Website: lowes
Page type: account-selection
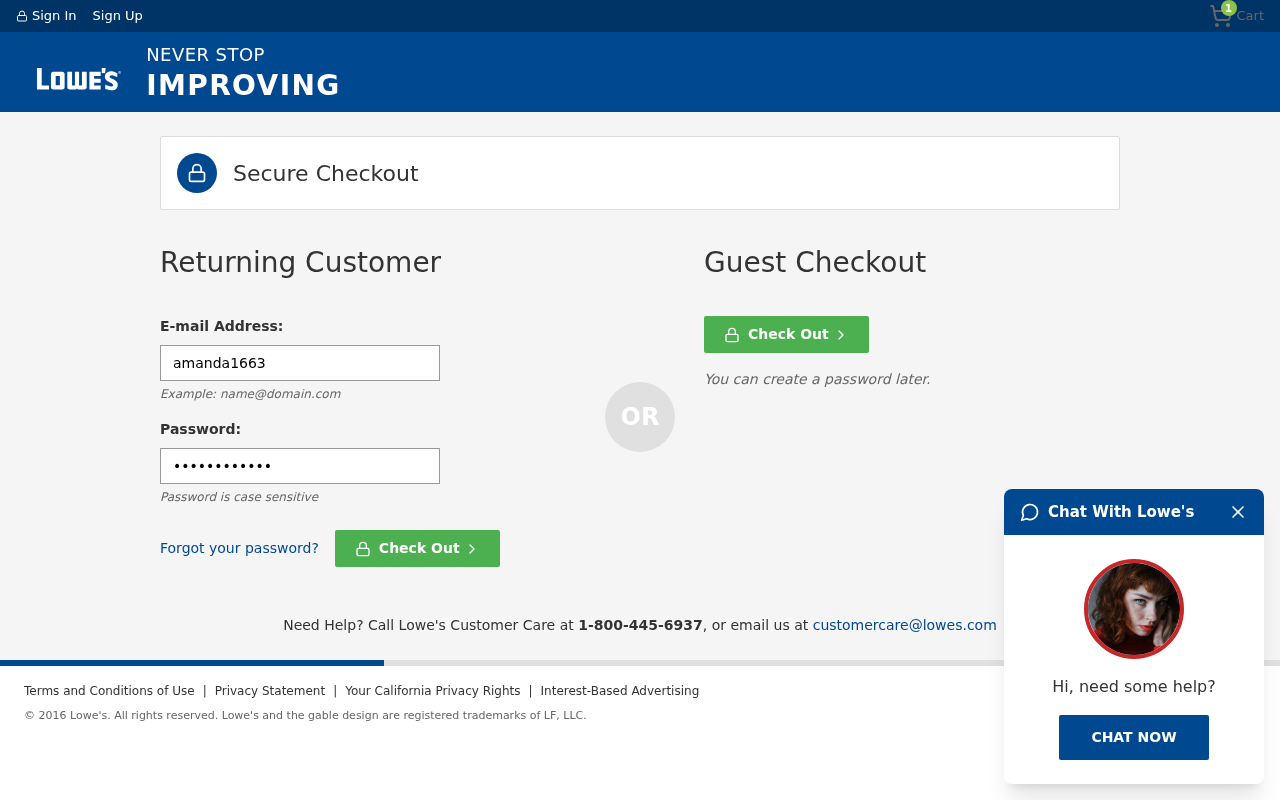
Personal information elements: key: PII_LOGIN_USERNAME
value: amanda1663
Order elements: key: ORDER_NUM_ITEMS
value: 1